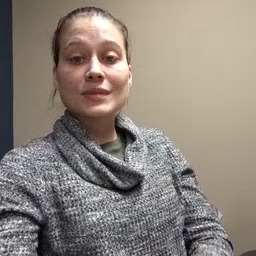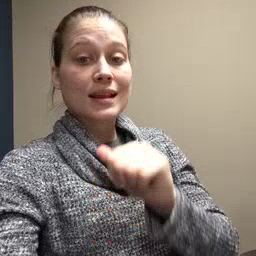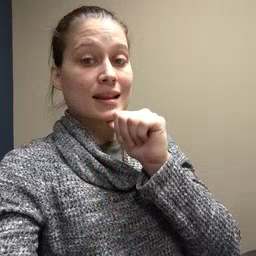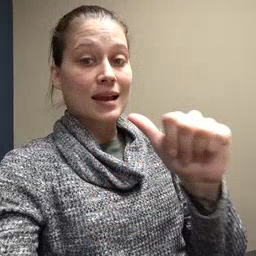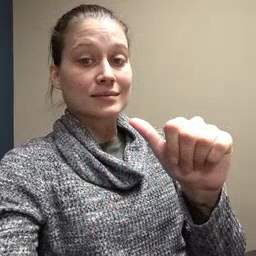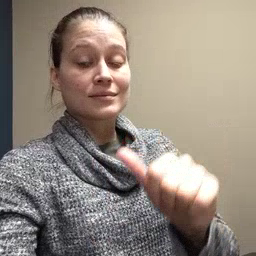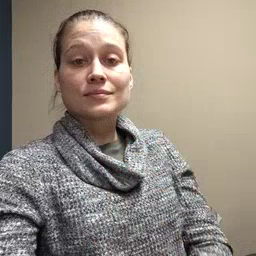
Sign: not